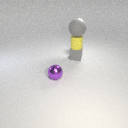
small yellow rubber cylinder below large gray rubber sphere